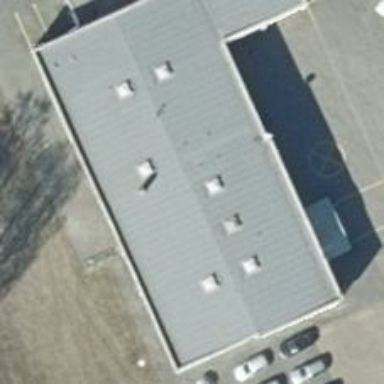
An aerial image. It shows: Shop that sells cars.